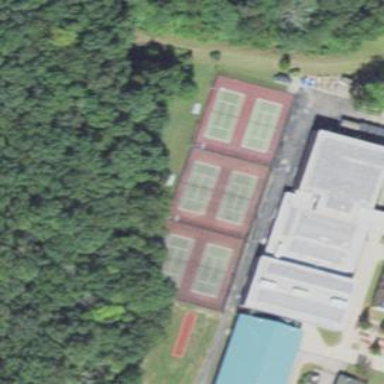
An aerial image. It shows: Tennis court on pitch designated for leisure land.